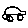
Label: car